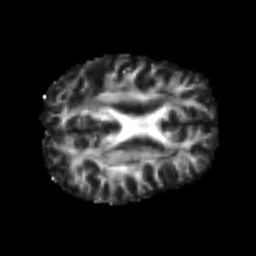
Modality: FA
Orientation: axial
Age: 53
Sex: male
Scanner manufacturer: siemens
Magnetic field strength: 3 T
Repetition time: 4.999 s
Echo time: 0.07946 s